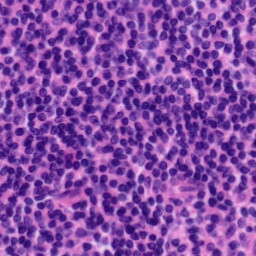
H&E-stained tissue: Tonsil